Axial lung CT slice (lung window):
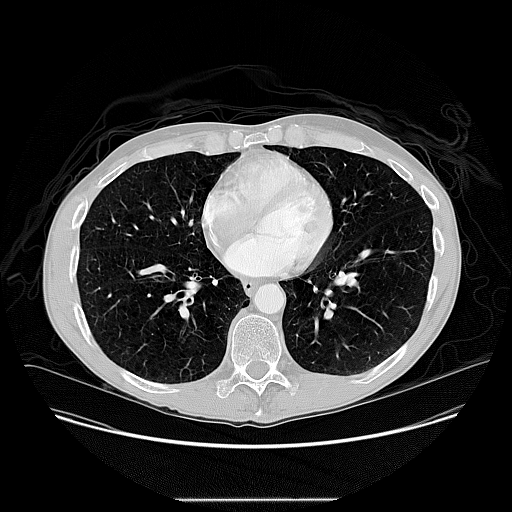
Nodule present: no